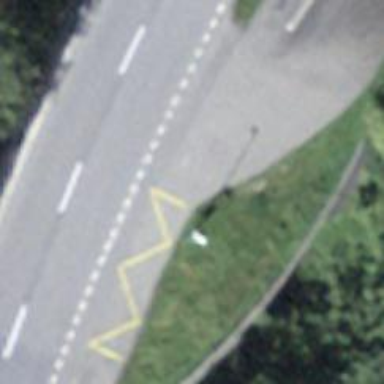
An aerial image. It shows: Bus stop with platform for public transport.